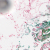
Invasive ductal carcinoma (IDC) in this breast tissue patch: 0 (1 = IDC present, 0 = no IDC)